Question: NServiceBus noob here. I've created a simple Winforms app that sends a message to my local queue. It works locally. I can see the test messages in my queue when I run it locally. No exceptions thrown.
But when I run the same sample app on a machine on a different AD domain, it throws the following exception.

Here's the code.
'''
public partial class Form1 : Form
{
private IBus bus;
public Form1()
{
InitializeComponent();
bus = Configure.With()
.UnityBuilder()
.XmlSerializer()
.MsmqTransport()
.UnicastBus()
.ImpersonateSender(true)
.SendOnly();
}
private void button1_Click(object sender, EventArgs e)
{
try
{
bus.Send("girish@my-pc-name.domain.net", new TestMessage() { OrderId = "99" });
label1.Text = "Message sent successfully!";
}
catch (Exception ex)
{
label1.Text = ex.ToString();
//throw;
}
}
}
[Serializable]
public class TestMessage : IMessage
{
public string OrderId { get; set; }
}
'''
I even decided to pass an string array as the message and it says "System.String was not registered in the serializer...."
So I know it's not the TestMessage type that's the problem.
Any idea what I'm doing wrong?
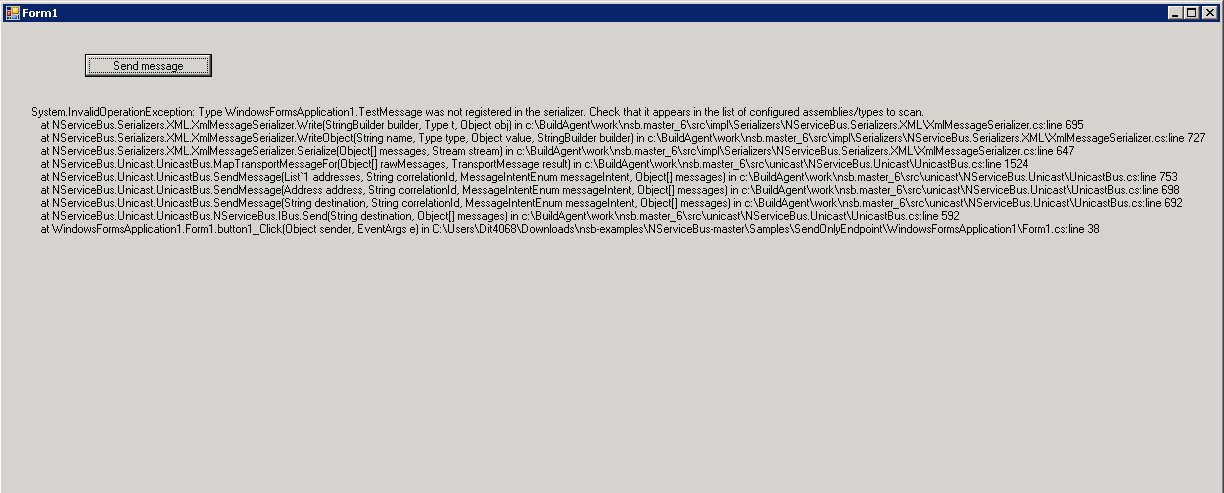
Answer: It was a firewall issue. Port 1801 was blocked. I had to work with the Infrastructure & Network Support team to figure this one out.
Thanks for your help.